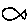
Label: fish